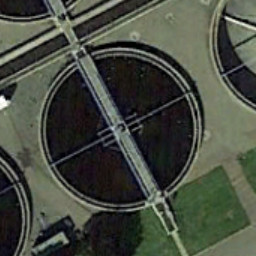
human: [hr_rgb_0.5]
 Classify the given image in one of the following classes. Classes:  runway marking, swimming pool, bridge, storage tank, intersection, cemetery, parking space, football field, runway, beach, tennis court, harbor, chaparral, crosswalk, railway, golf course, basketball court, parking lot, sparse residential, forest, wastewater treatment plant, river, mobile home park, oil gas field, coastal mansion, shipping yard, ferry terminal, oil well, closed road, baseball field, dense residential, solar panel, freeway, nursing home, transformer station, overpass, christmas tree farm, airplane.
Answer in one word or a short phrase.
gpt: wastewater treatment plant